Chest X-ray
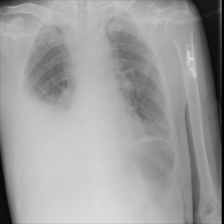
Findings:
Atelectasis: negative
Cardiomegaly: negative
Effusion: positive
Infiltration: negative
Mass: negative
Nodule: negative
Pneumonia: negative
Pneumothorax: negative
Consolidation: negative
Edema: negative
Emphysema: negative
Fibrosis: negative
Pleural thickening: negative
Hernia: negative